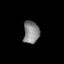
Tissue: lung
Cell type: Epithelial cells
Senescence score: 0.2387
Nuclear area (px): 352
Mean DAPI intensity: 133.685